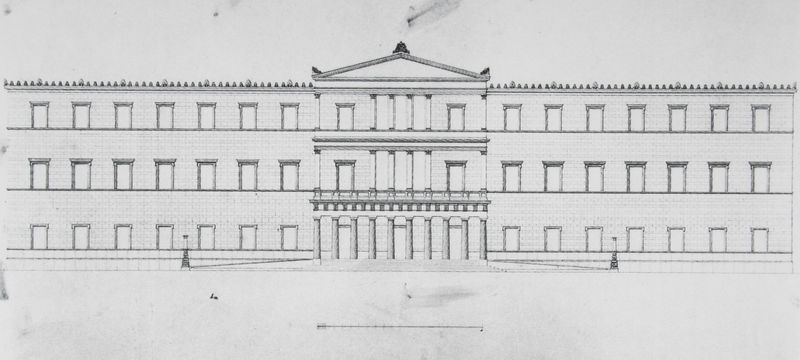
Titel: Königliches Schloß Athen, Aufriss Hauptfassade
Künstler: Friedrich von Gärtner
Standort: München
Institution: Architekturmuseum der Technischen Universität
Schlagwörter: weiß, dreieck, fenster, frankreich, hell, skizze, säulen, zeichnung, dach, gebäude, haus, schloss, architektur, sockel, brüstung, klassizismus, balkon, ansicht, fassade, perspektive, giebel, grafik, linien, könig, stufen, zinnen, eingang, kolonnade, dreistöckig, palast, groß, schwarz weiß, grafisch, strich, bleistift, entwurf, architrav, arkaden, kapitelle, reihung, fries, konstruktion, gärtner, auffahrt, geschosse, plan, rampe, breit, design, parlament, athen, klassizistisch, bauwerk, massstab, aufriss, tympanon, drei geschosse, mittelrisalit, versailles, schäfte, gesimse, rustica, säulenreihe, akrotere, maßangabe, herrschaftssitz, bellevue, akroter, königshaus, mittelresalit, antefixe, naluster, rustzierung, sockelzine, akzentuierung, köigshaus, säulenportal, sans pareil